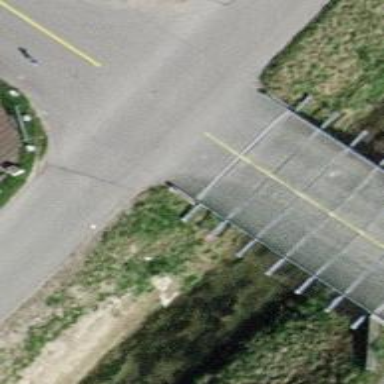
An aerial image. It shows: Taxiway bridge at the airport.